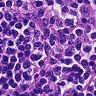
Metastatic tissue present: no